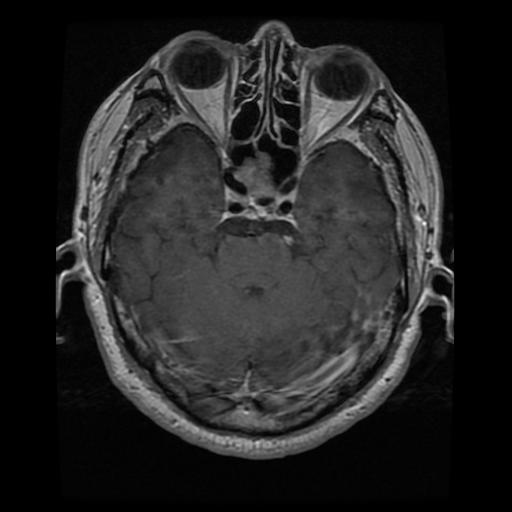
Label: pituitary